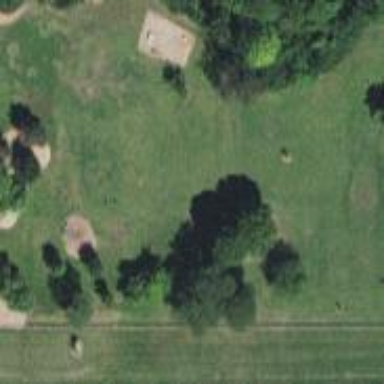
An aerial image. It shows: Dog park for leisure land.